Aerial crown-view tile of a tropical tree (Barro Colorado Island, Panama), acquired 20250915:
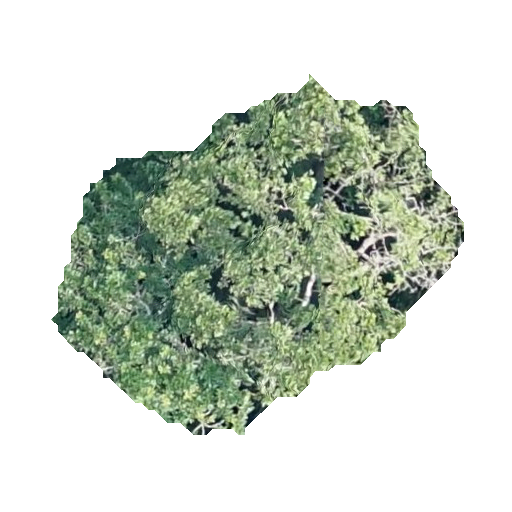
Species: Anacardium excelsum
GBIF accepted scientific name: Anacardium excelsum
Crown area: 135.461 m²